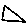
Label: triangle